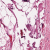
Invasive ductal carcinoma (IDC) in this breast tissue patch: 0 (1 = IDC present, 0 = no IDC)